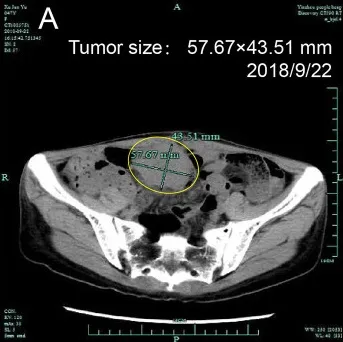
Computed tomography of the ovary before and after initiation of nivolumab treatment. Tumor status before treatment.
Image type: radiology (ct)